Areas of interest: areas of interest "Guan Shan Yue Art Museum"
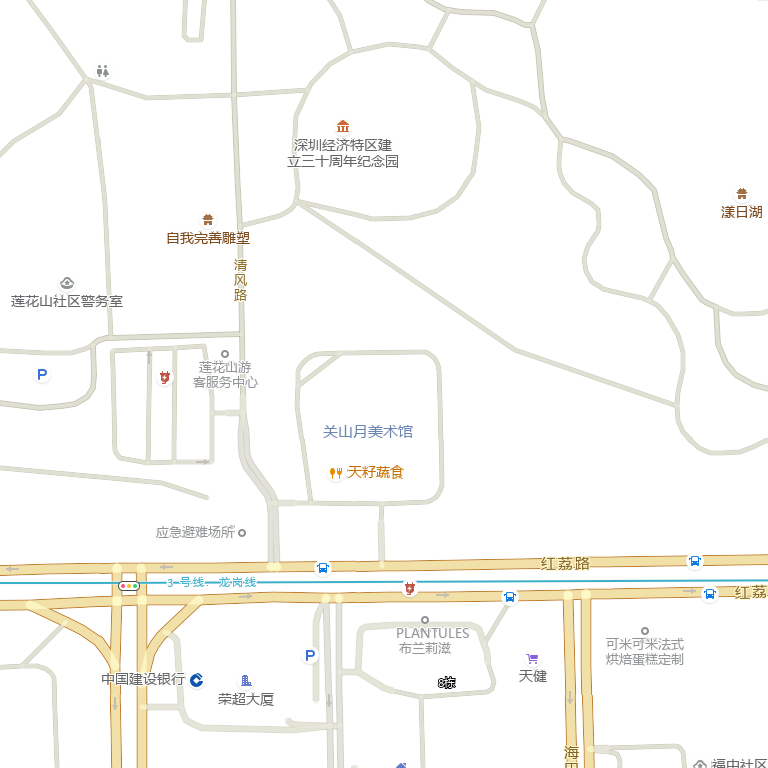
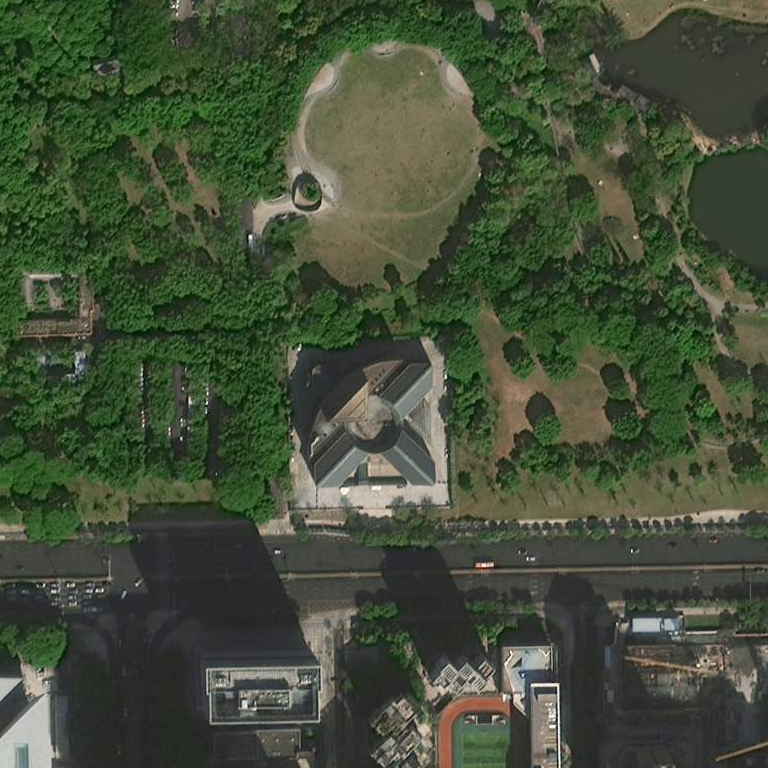